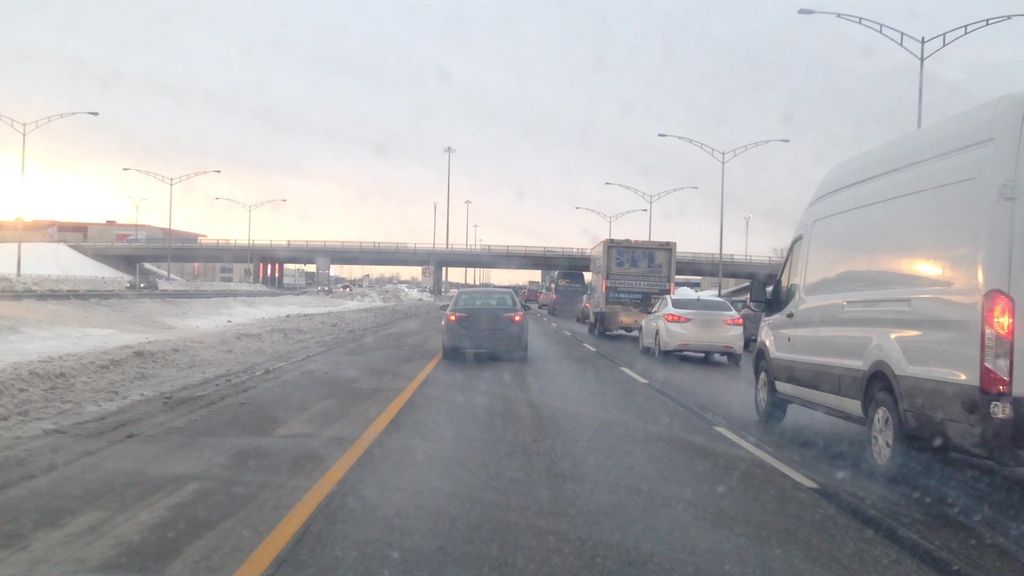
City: montreal